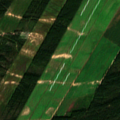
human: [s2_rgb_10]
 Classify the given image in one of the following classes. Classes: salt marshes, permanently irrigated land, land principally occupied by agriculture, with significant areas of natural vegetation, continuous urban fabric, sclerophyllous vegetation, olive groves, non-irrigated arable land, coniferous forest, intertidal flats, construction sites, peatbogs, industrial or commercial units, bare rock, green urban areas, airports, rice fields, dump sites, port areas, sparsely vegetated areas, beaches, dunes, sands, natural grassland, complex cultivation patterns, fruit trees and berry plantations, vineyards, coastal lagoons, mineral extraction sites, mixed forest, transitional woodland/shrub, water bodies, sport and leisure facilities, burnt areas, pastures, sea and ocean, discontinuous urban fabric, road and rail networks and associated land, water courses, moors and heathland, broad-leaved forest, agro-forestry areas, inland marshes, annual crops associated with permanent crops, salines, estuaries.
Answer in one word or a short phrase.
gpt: non-irrigated arable land, land principally occupied by agriculture, with significant areas of natural vegetation, coniferous forest